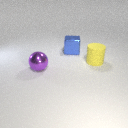
large blue metal cube behind large purple metal sphere